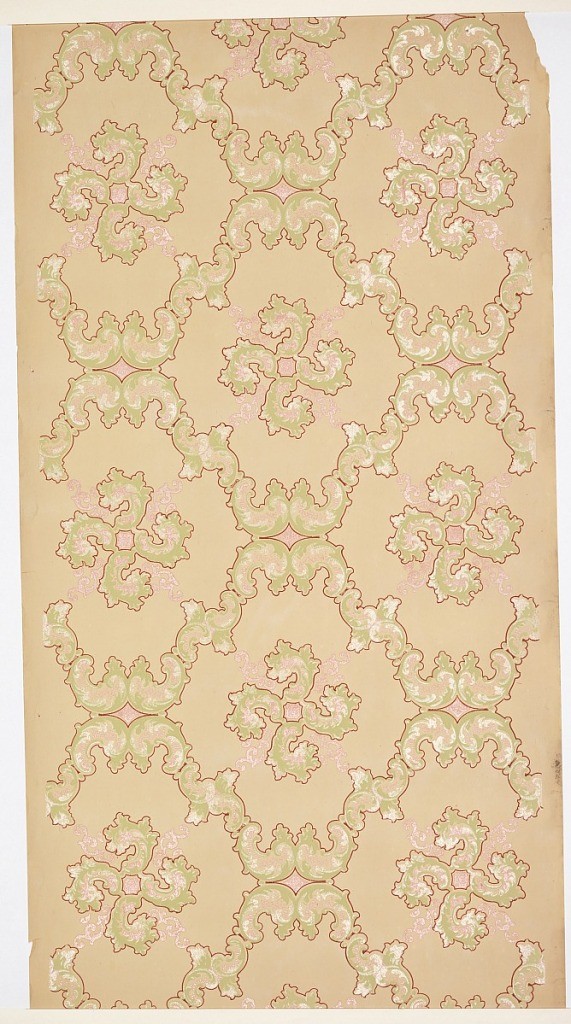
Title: Ceiling paper
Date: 1905–1915
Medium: Machine-printed paper, liquid mica
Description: On tan ground, treillage composed of fluffy scrolls in white, green, and pink, containing scrolled rounded crosses.